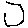
Label: hexagon